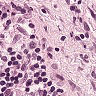
Metastatic tissue present: no